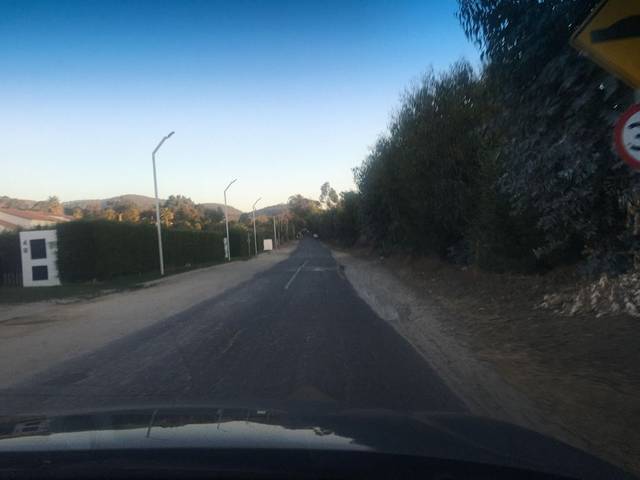
Region: Chile
Coordinates: -32.648, -71.428